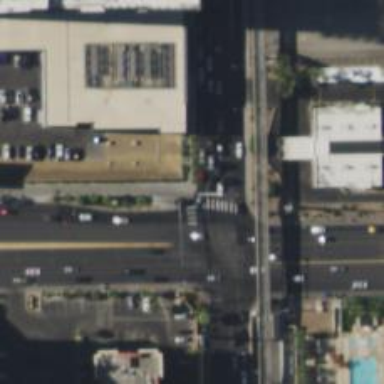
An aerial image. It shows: Solid stop line on the road.